Question: I'm missing some basic concepts and I don't know what they are. I'm getting a Compile Error "invalid use of property" when I use my user form to update tab strips. I'm trying to trigger an update to the Tab strip that responds to valid integer numbers entered into the Text box. Below is my current code.
I'm also don't know how to check the count in the Tab index and then add to the count help on this would also be appreciated.
Another Error I get is when a number value is checked by the IsValid Function it asks about a Debug when a Character is entered. Am I checking the input incorrectly?
The image below shows the form layers. Where Test1 is a Frame (on Userform page), TabStrip is located within the same frame as the Text Box (referenced in the code as TStrip1).
'''
Function IsValid(numIn As Integer) As Boolean
IsValid = (numIn Like [1-15])
End Function
Private Sub TextBox11_Change()
Dim ValidNum As Integer
ValidNum = TextBox11
Call IsValid(ValidNum)
Dim x As Integer
x = TextBox11
Call TStrip1(x)
End Sub
Private Function TStrip1_(ByRef,ByVal TStrip1) As Integer
Dim x As Integer
Dim TabNum As Integer
TabNum = x
UserForm1.TStrip1.TabIndex.Add = TabNum
End Function
Private Sub TStrip1_Change()
End Sub
'''

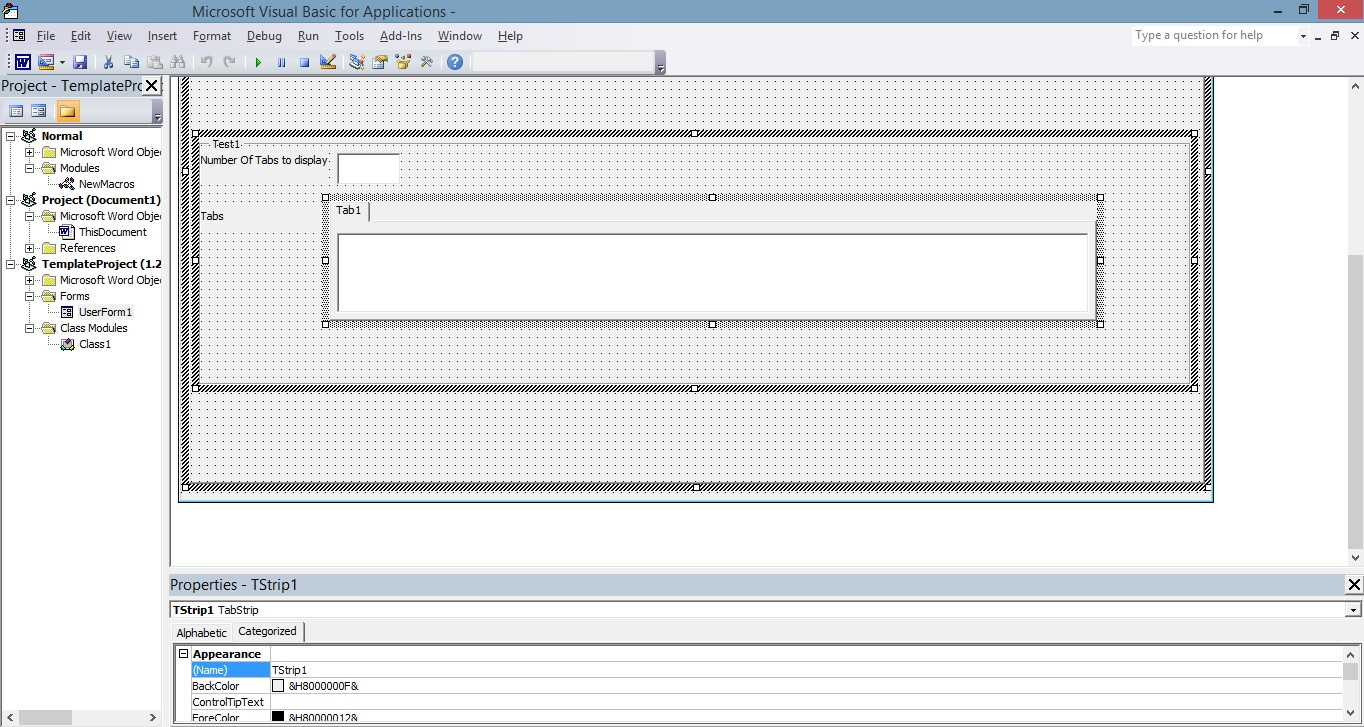
Answer: The 'Invalid use of property' error is caused by:
'''
Private Function TStrip1_(ByRef,ByVal TStrip1) As Integer
'''
You specified ByRef AND ByVal for the argument. Changing that line to:
'''
Private Function TStrip1_(TStrip1) As Integer
'''
should remove that error.
I would, however, rewrite your code like so:
'''
Option Explicit 'always use option explicit (just do)
Private Function IsValid(numIn As Variant) As Boolean
Dim n As Long
n = Val(numIn) 'cast to long
'check if n is between 1 and 15:
If n > 0 And n < 16 Then
IsValid = True
Else
IsValid = False
End If
End Function
Private Sub TextBox1_Change()
Dim ValidNum As Long
If IsValid(Me.TextBox1.Value) Then
ValidNum = Val(Me.TextBox1.Value)
Else
Exit Sub
End If
Call AdjTabs(ValidNum)
End Sub
Private Sub AdjTabs(n As Long)
Dim i As Long
If Me.TabStrip1.Tabs.Count = n Then
Exit Sub
ElseIf Me.TabStrip1.Tabs.Count < n Then
For i = Me.TabStrip1.Tabs.Count To n - 1
Me.TabStrip1.Tabs.Add
Next i
Else
For i = Me.TabStrip1.Tabs.Count To n + 1 Step -1
Me.TabStrip1.Tabs.Remove (Me.TabStrip1.Tabs.Count - 1)
Next i
End If
End Sub
'''
only thing left is to change the tabs names, but that's up to you now. I'm sure you can figure that out.